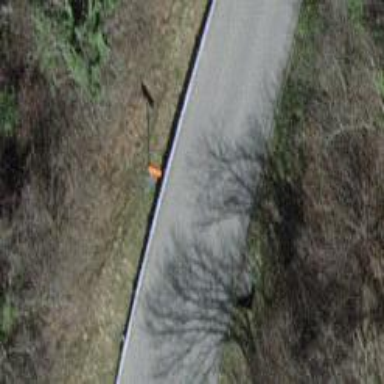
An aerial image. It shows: Orange post marker.